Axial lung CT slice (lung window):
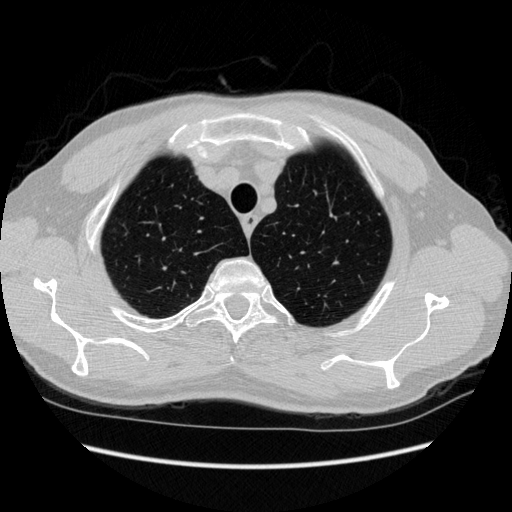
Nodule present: no